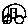
Label: car